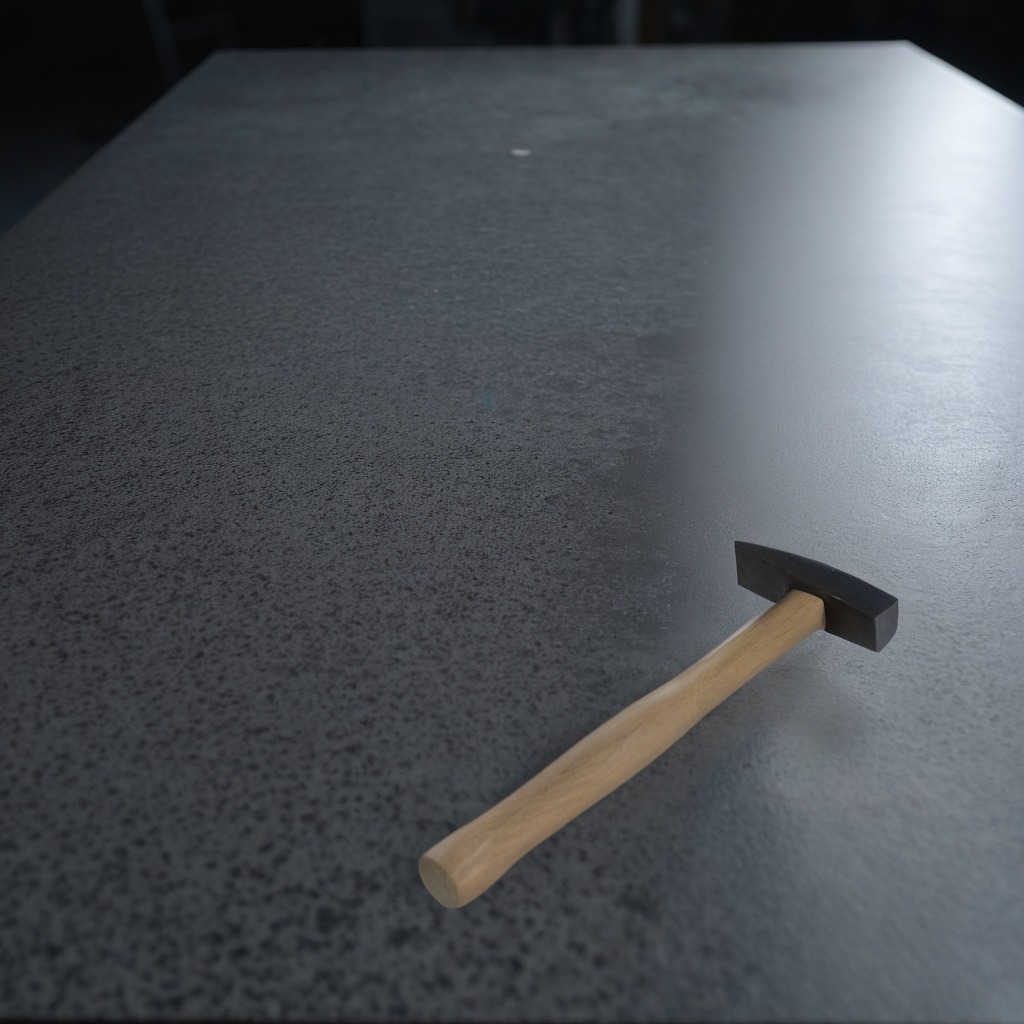
A hammer is lying on the clean granite table inside a workshop at night.